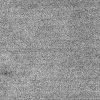
Atmospheric dust classification: dusty